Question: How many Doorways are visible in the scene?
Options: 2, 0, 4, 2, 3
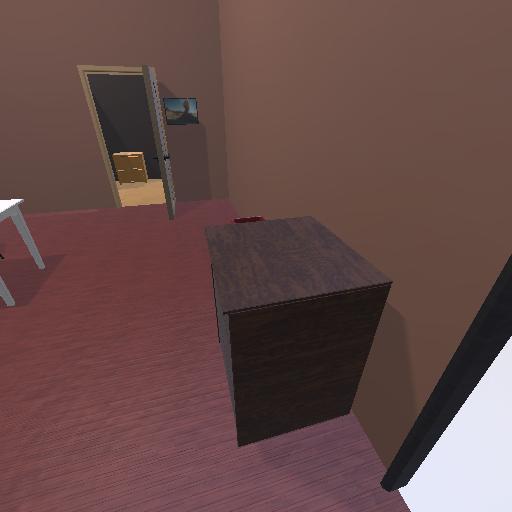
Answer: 2